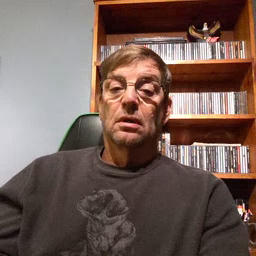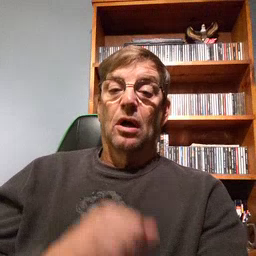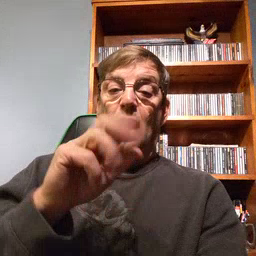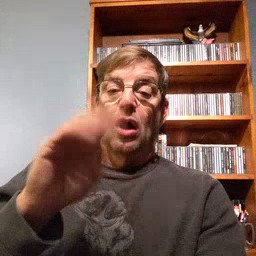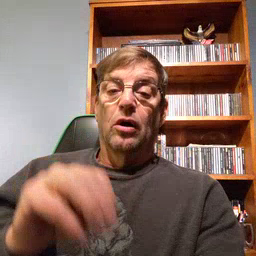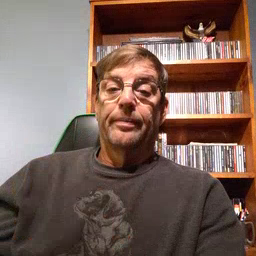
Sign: arm